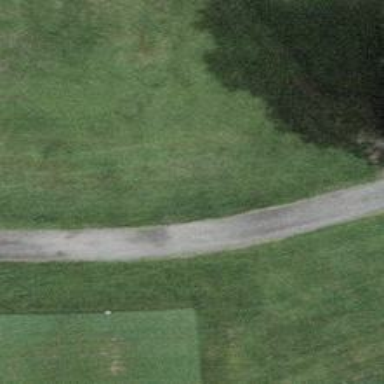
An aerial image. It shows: Designated golf cart path which is track with grade 1 quality.